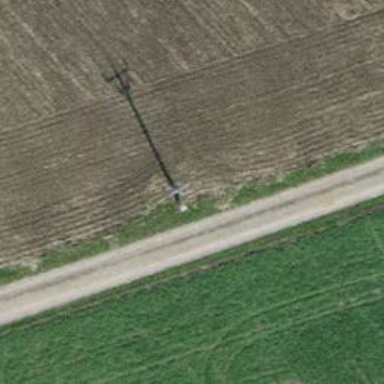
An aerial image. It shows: Minor power line.